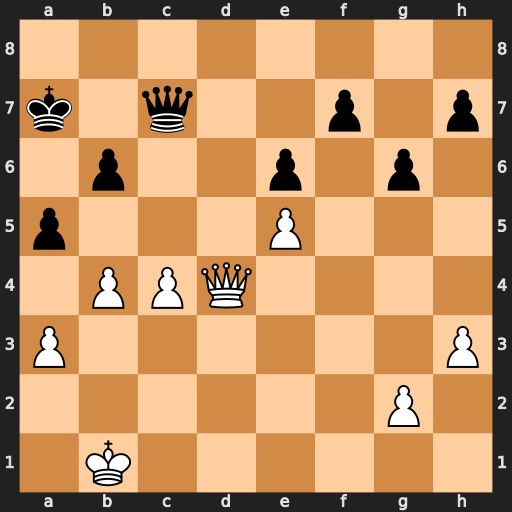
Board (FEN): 8/k1q2p1p/1p2p1p1/p3P3/1PPQ4/P6P/6P1/1K6
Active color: w
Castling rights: -
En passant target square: -
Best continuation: bxa5 Qc5 axb6+ Kxb6 Qd6+ Qxd6 exd6 Kc6 c5